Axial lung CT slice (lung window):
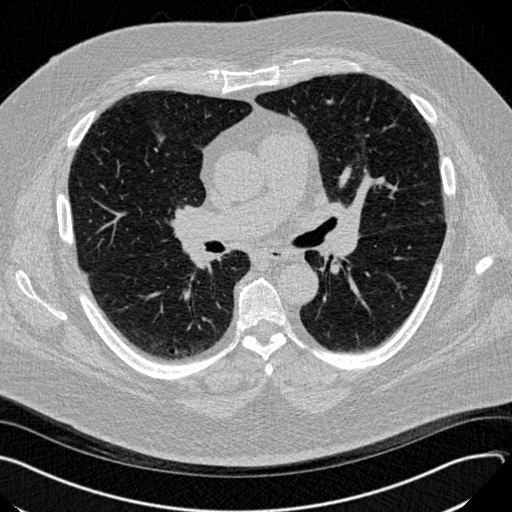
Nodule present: no